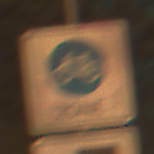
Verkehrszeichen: BeginnFahrradzone
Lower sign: MehrspurigeFahrzeugeFrei3
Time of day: Night
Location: Outdoor (Urban)
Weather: PartlyCloudy
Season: NotSpecified
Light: Artificial